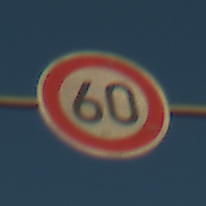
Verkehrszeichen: Geschwindigkeit60
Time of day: SunriseSunset
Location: Outdoor (RoadRail)
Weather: PartlyCloudy
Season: NotSpecified
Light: Natural